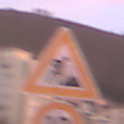
Verkehrszeichen: Arbeitsstelle
Zusatzzeichen unten: Geschwindigkeit10
Umgebung: Outdoor, Urban
Tageszeit: SunriseSunset
Wetter: PartlyCloudy
Licht: Natural
Jahreszeit: NotSpecified
Kontrast: MediumContrast